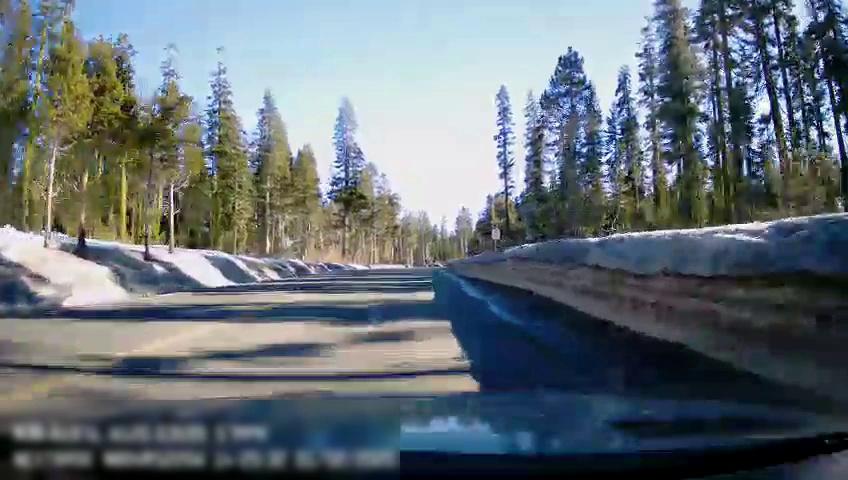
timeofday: Day
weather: Snowy
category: Drivable Space